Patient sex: M
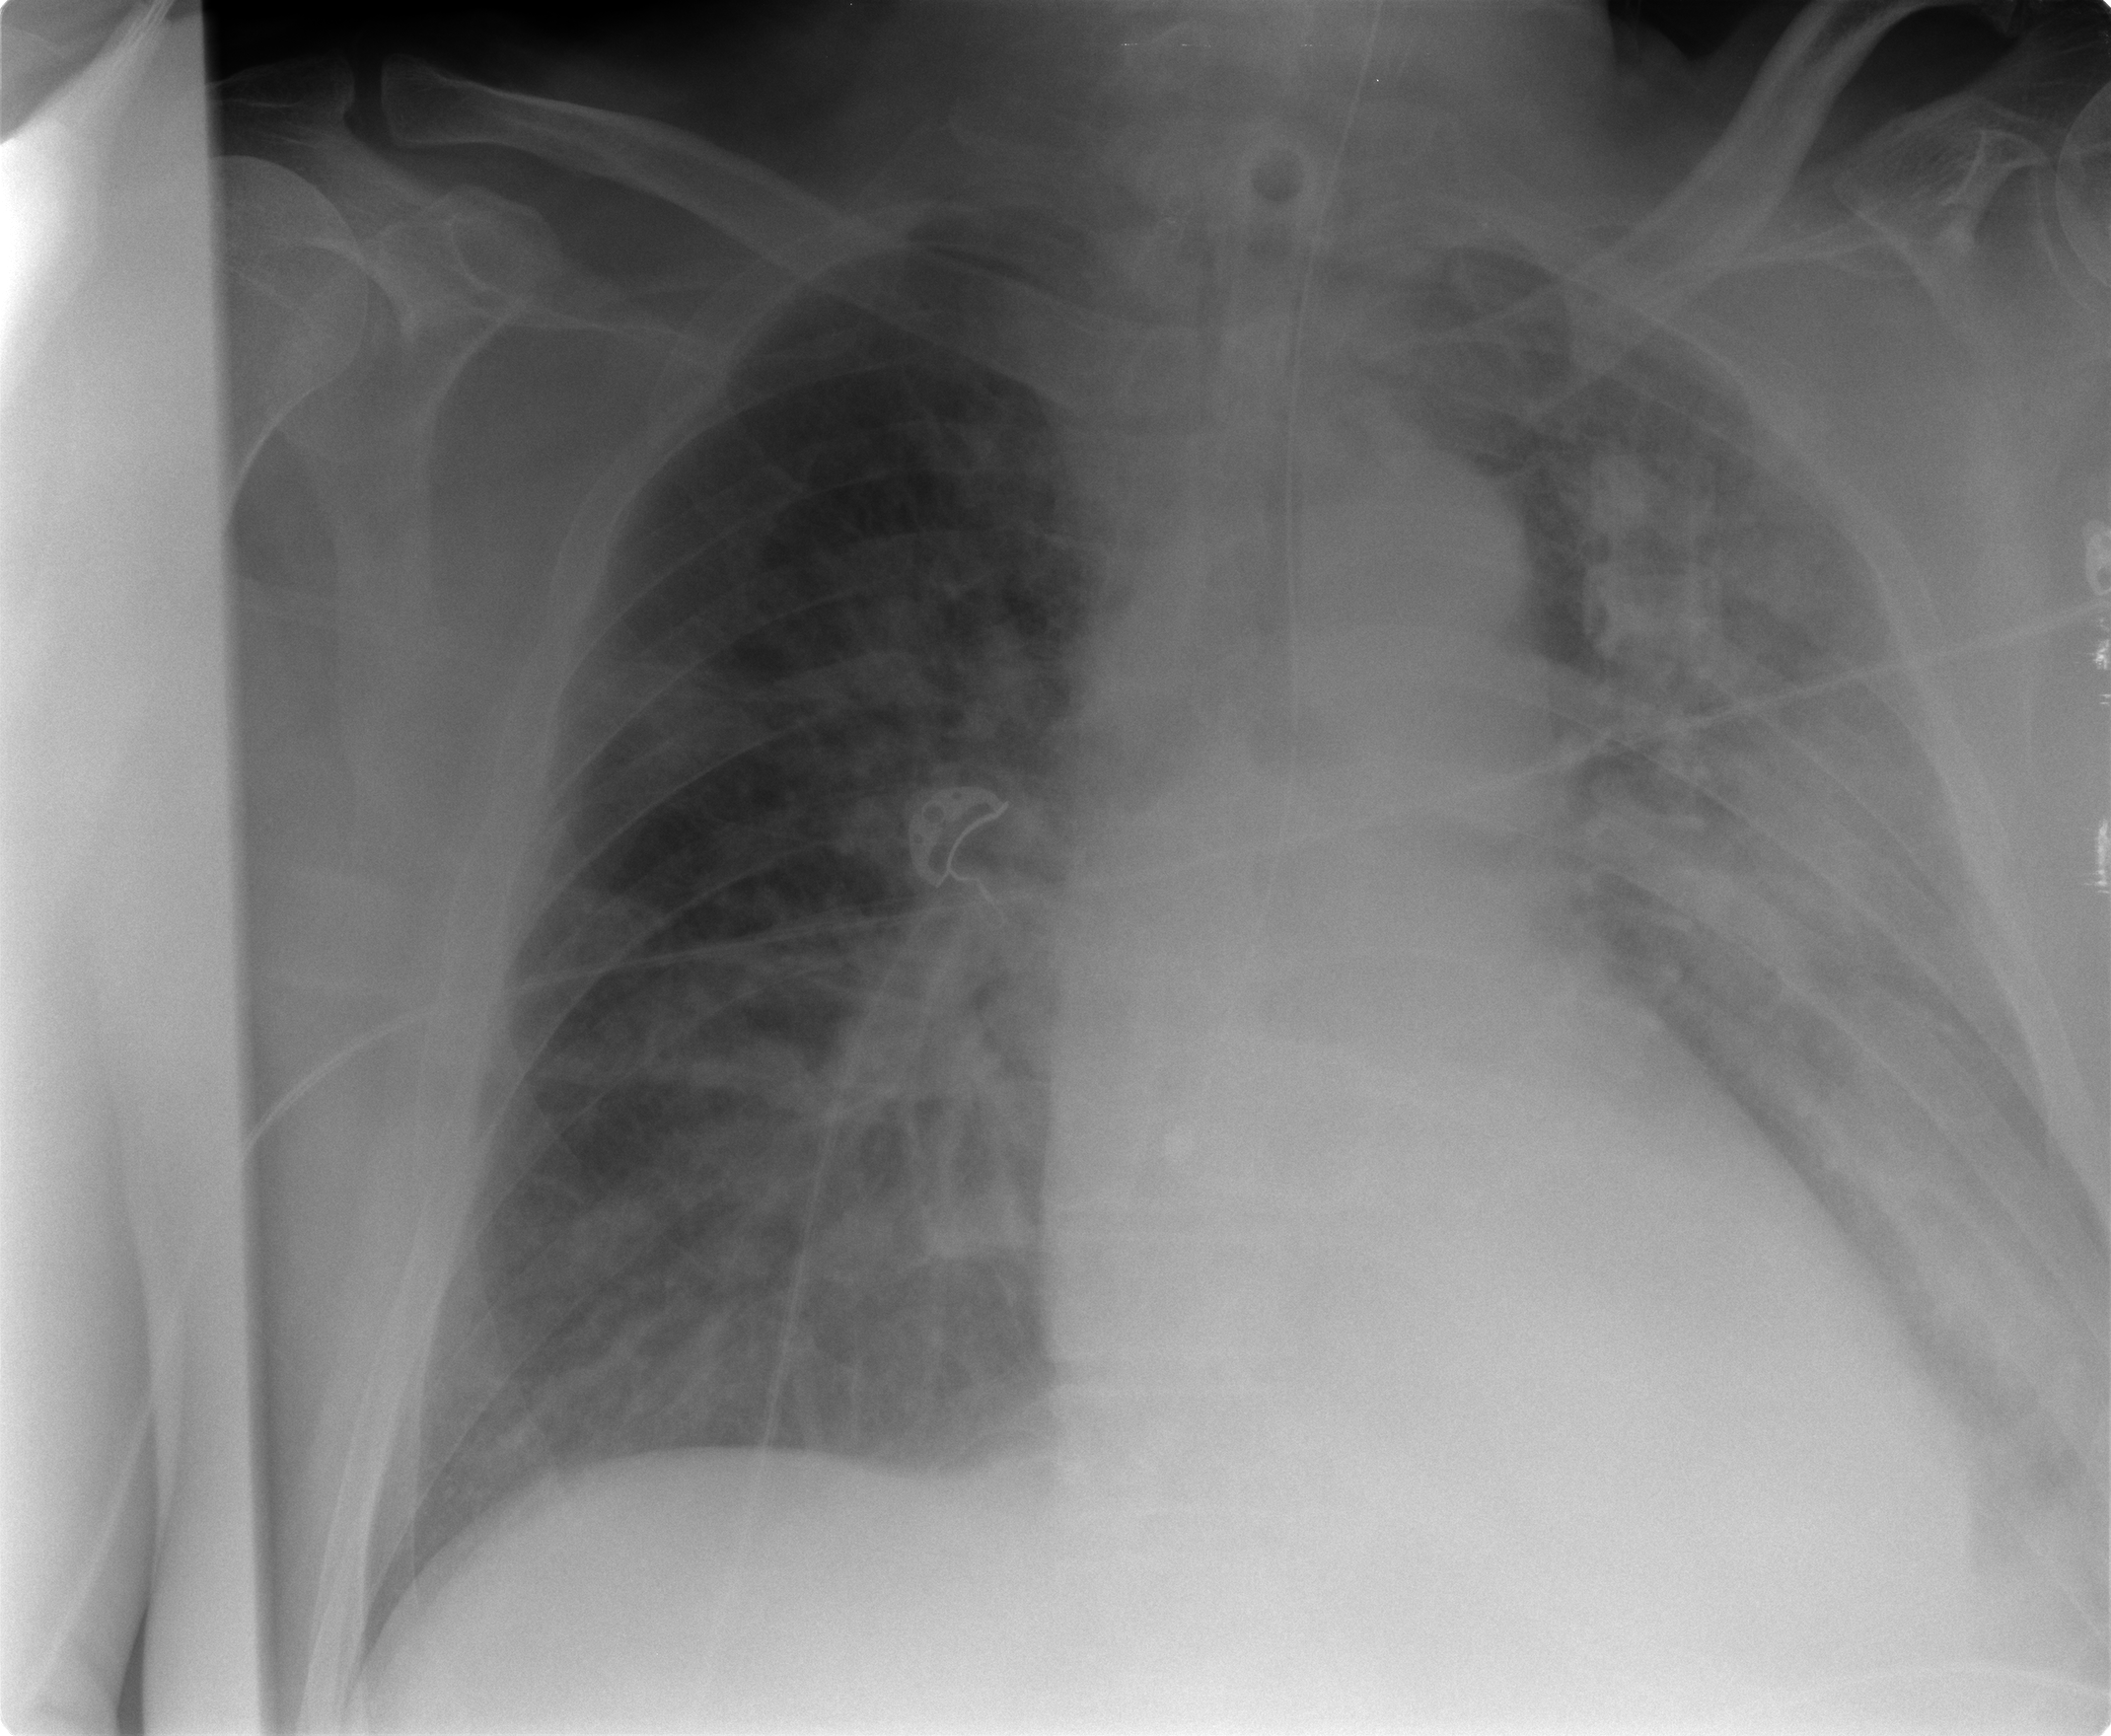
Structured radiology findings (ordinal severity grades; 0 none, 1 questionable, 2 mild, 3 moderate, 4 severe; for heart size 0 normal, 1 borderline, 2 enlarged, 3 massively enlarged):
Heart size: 2
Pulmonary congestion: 3
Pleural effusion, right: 0
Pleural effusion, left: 0
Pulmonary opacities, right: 3
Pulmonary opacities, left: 4
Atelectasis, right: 3
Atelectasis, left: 3